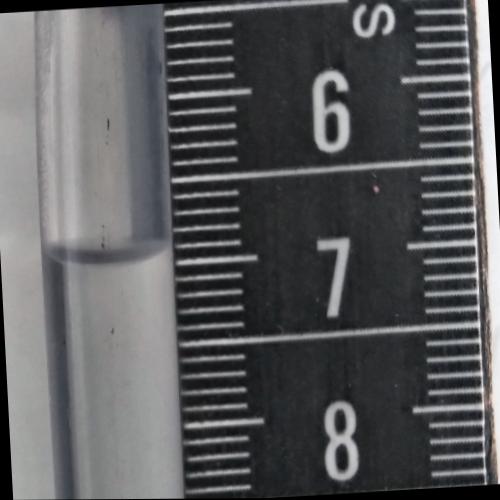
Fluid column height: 6.9 cm